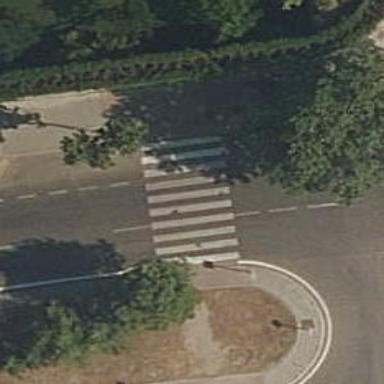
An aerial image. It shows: Uncontrolled road crossing.